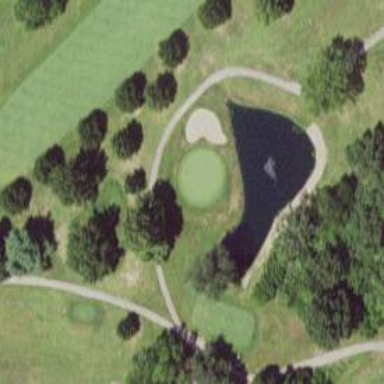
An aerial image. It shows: View of golf hole.